Interaction volume radius: 5 \u00c5
Interaction volume height: 10 \u00c5
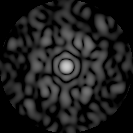
Disorder parameter: 0.8871